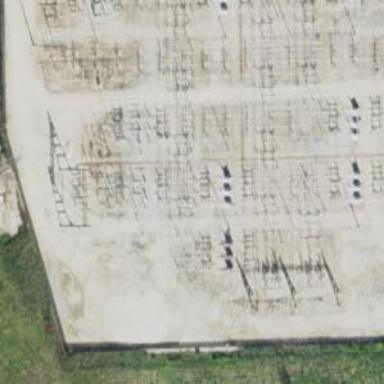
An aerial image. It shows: Switch used for power control.